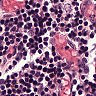
Metastatic tissue present: no